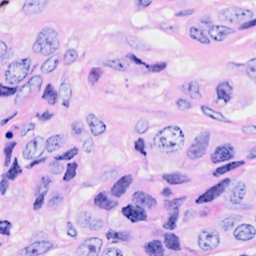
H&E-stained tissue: Breast